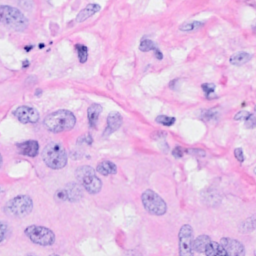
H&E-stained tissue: Breast